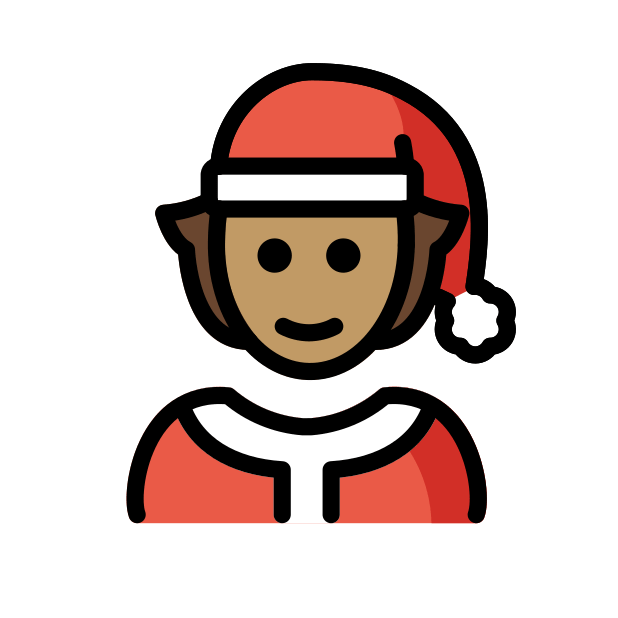
mx claus: medium skin tone